Interaction volume radius: 5 \u00c5
Interaction volume height: 30 \u00c5
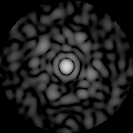
Disorder parameter: 0.831